Question:
---
Before I ask for help, let me tell you what I did:
Assuming I have a and , at the end of the second I need 16000 byte or 8000 short.
Now I have a recording speed then for each fps I need 16000/10 = 1600 byte.
So, here is how the story proceeds:
### Variables Declared:
'''
byte[] eachPass = new byte[1600]; //used to store data from TargetDataLine for each pass
byte[] backingArray = new byte[16000]; //the complete data for one second
ByteBuffer buffer = ByteBuffer.wrap(backingArray); //buffer which stores the complete data
short[] audioSample = new short[16000/2]; //audio samples to be encoded
int passCounter = 0; /* After 10th pass, convert the byte[] to short[]
* using ByteBuffer */
int seconds = 0; // used to store the position of the packet
'''
### Looping and subsequent conversion of byte[] to short[]
'''
while(keepCapturing == true){
-- set up the java.awt.Robot and TargetDataLine before entering the loop --
-- use java.awt.Robot to record the screen --
-- do some other stuff, if needed --
fromMic.read(eachPass,0,eachPass.length); // read data from microphone
buffer.put(eachPass); //put it in a bigger buffer
if(passCounter!=0 && passCounter%10==0){ // is it 10th frame?
passCounter = 0; //reset counter
seconds++;
buffer.asShortBuffer.get(audioSamples); //get short[] in BigEndian format
-- encode the audio at position (seconds-1) --
buffer.clear();
}else{
passCounter++;
}
'''
### Issues
- 'buffer.position()''if''BufferUnderflowException''buffer.asShortBuffer.get(audioSamples);'
- 'java.util.Arrays.toString()''eachPass''audioSamples'
## veterans, will you please help me nail this code? I have no clue what's going on.
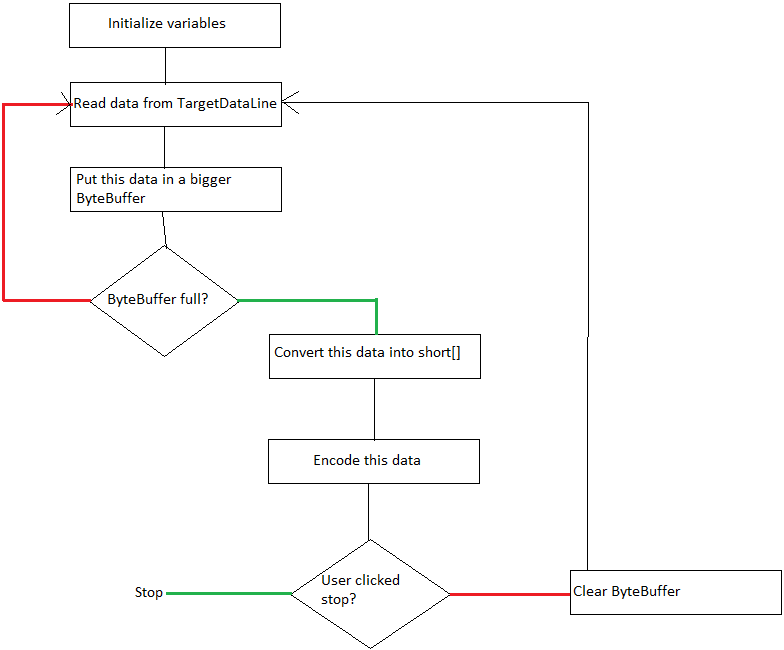
Answer: You are forgetting to <URL> the buffer before reading the data, this is why nothing in being written into 'audioSamples'.
'''
buffer.flip();
buffer.asShortBuffer.get(audioSamples);
'''